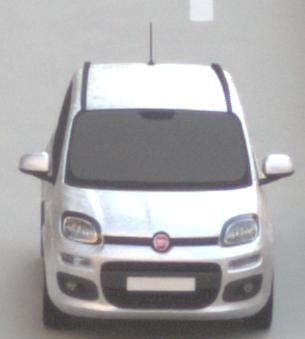
Make: Fiat
Model: Panda 1.2 8V
Detailed model: Panda (312)
Model produced from: 2013/02
Model produced until: 2013/12
Doors: 5
Color: white
Road condition: dry road
Daytime: sunrise or sunset
Contrast: low contrast